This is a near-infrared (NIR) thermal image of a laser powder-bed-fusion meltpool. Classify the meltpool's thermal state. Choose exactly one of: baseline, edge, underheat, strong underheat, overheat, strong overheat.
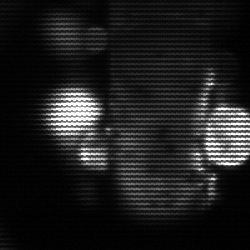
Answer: strong underheat